Question: what i am trying to achive is as follows:

in the image above you can see a DataGrid bound to sample ObservableItemsCollection ocSOI;
'Code , Description, Total, Delivered' columns are bound to 'ocSOI.Code, ocSOI.Description, ocSOI.TotalQty, ocSOI.DeliveredQty' respectively.
'I am trying to Achieve :' When user enters a value in ''This Delivery'' textbox, i want to recalculate the value of column ''Remaining Qty'' and before 'SubmitChanges()' of 'DomainContext', i want to change the values of ''ocSOI.DeliveredQty'' adding current delivery in the value 'ocSOI.DeliveredQty = ocSOI.DeliveredQty + ThisDelivery'.
I m so stuck at algorithm and i m so lost in the concept as how to achive this thingi. i m really pulling my head out, is it the design flaw that i cannot get my head around it ..... donno ... so lost.... pls help.!!!
p.s. the 'SalesOrderItem' entity contains, 'ID, Code, Description, TotalQty, DeliveredQty' properties.
p.s.s. I am using MVVM-Light in my viewmodel
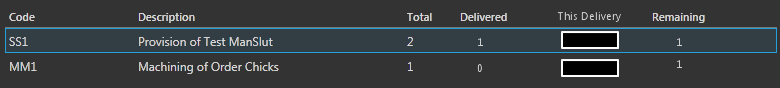
Answer: I'd make the 'SalesOrderItem' include 'ThisDelivery' and 'Remaining' properties
Each record should represent an item the customer can order, so should contain all the information needed for that.
You can either make the data item contain individual properties for each column in your Grid
'''
public class SalesOrderItem
{
/* Not writing out full Property Change for sake of simplicity */
public string Code { get; set; }
public string Description { get; set; }
public int Quantity { get; set; }
public int Delivered { get; set; }
public int ThisDelivery { get; set; }
public int Remaining { get; set; }
// When ThisDelivery changes, adjust Remaining value
}
'''
or you can lump your item properties under a single object, and just include a property for the item in your 'SalesOrderItem'
'''
public class SalesOrderItem
{
/* Not writing out full Property Change for sake of simplicity */
public ItemModel Item { get; set; }
public int Delivered { get; set; }
public int ThisDelivery { get; set; }
public int Remaining { get; set; }
// When ThisDelivery changes, adjust Remaining value
}
'''